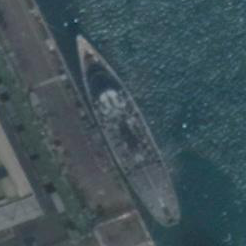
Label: civil